Interaction volume radius: 5 \u00c5
Interaction volume height: 10 \u00c5
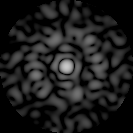
Disorder parameter: 0.8851